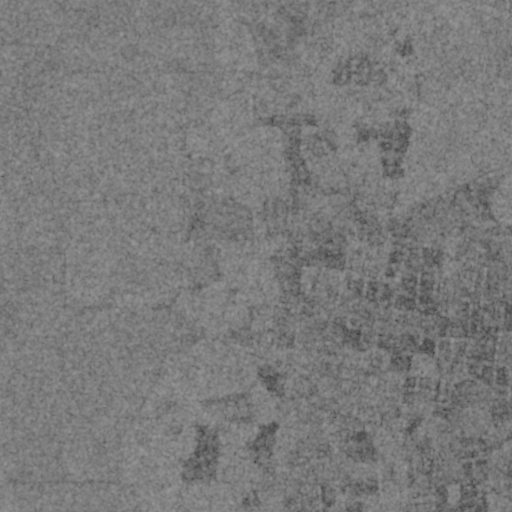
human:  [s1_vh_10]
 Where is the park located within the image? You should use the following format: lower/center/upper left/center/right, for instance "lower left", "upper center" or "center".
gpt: The park is located in the lower right of the image.
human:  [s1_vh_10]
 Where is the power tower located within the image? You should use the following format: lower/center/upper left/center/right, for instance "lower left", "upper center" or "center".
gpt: The power tower is located in the right of the image.
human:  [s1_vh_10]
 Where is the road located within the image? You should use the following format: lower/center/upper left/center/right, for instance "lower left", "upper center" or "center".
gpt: There is no road in the image.

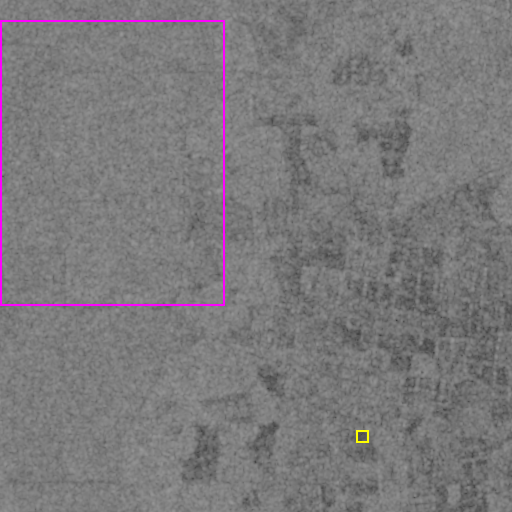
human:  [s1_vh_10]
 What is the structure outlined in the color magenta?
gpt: The structure outlined in magenta is a crop field.
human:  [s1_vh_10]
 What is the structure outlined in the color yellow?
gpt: The structure outlined in yellow is a park.
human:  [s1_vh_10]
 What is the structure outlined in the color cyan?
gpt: There is no cyan outline.